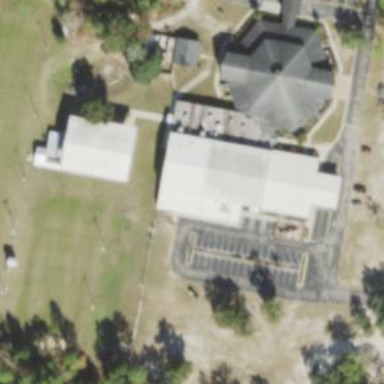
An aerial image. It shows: Building that is place of worship.